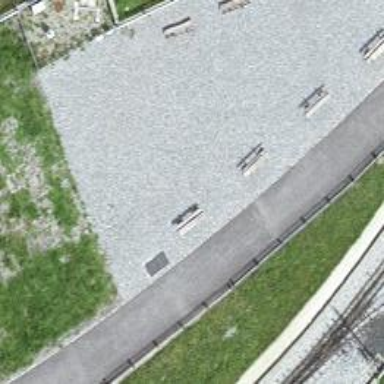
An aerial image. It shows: Bench for seating.